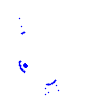
Particle: proton